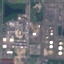
Label: Industrial